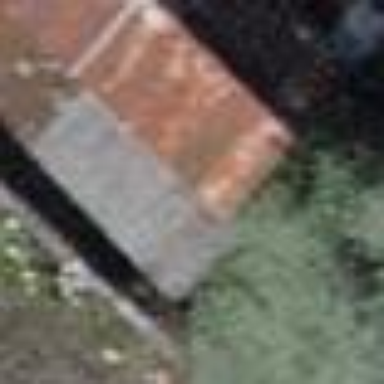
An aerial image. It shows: Shed.